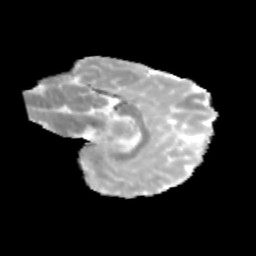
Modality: MD
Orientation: sagittal
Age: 9
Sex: male
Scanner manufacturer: siemens
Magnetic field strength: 3 T
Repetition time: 3.8 s
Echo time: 0.07 s